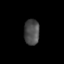
Tissue: lung
Cell type: Fibroblasts
Senescence score: 0.6149
Nuclear area (px): 385
Mean DAPI intensity: 75.873